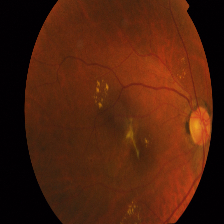
Diabetic retinopathy grade: Proliferative DR